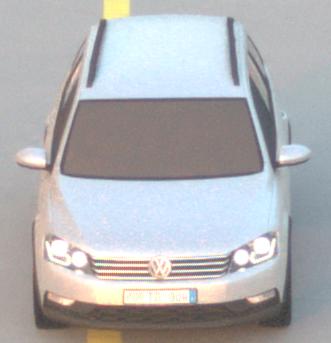
Make: VW
Model: Passat Alltrack 1.8 TSI
Detailed model: Passat (B7) Alltrack
Model produced from: 2012/03
Model produced until: 2013/06
Doors: 5
Color: white
Road condition: dry road
Daytime: sunrise or sunset
Contrast: medium contrast